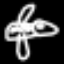
Label: airplane